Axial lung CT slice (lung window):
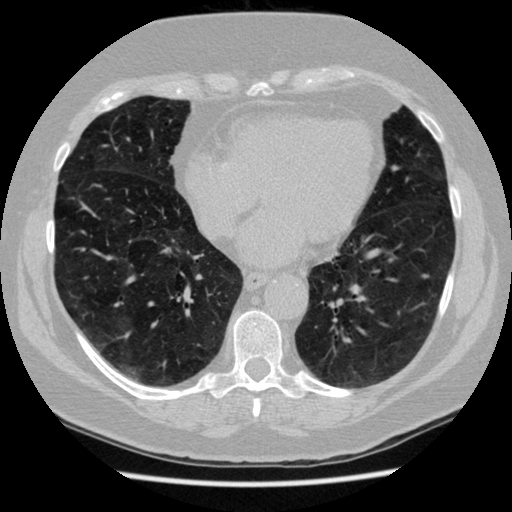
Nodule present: no